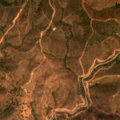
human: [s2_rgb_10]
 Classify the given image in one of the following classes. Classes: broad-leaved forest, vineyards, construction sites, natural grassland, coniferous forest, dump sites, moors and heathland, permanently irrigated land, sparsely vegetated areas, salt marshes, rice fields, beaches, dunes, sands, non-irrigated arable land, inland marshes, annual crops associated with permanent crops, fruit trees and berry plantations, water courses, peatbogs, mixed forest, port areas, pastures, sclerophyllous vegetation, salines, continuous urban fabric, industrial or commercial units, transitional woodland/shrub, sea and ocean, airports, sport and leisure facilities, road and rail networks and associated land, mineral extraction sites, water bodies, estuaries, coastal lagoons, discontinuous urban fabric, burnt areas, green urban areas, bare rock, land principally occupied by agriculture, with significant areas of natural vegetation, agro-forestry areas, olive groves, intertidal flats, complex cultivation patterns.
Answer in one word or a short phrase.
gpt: broad-leaved forest, mixed forest, transitional woodland/shrub, burnt areas